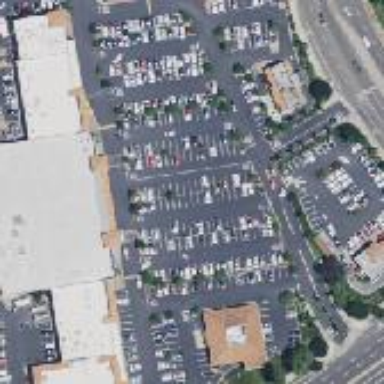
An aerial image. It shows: Retail area.